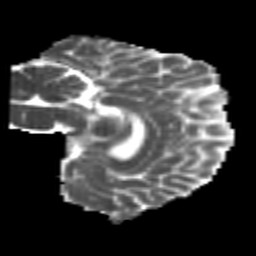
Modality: MD
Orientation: sagittal
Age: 23
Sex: female
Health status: healthy
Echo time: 0.074 s